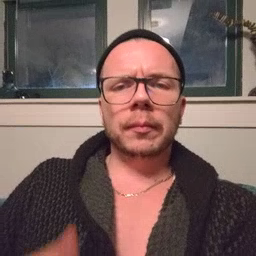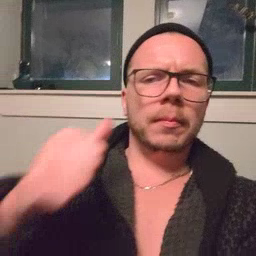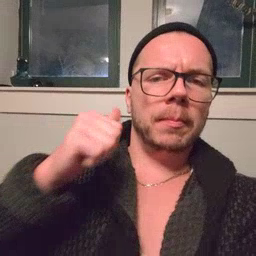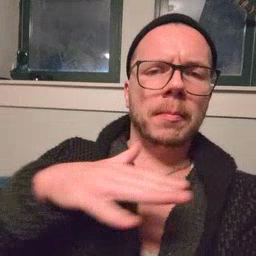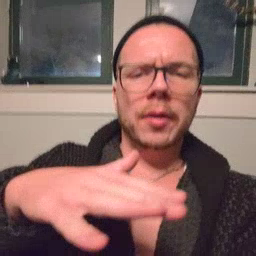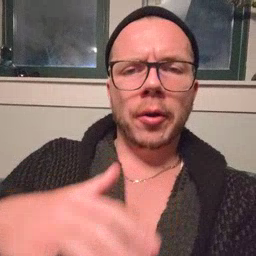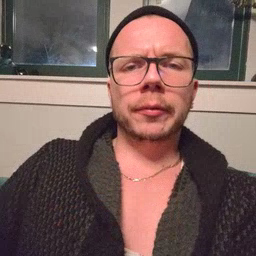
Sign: backyard